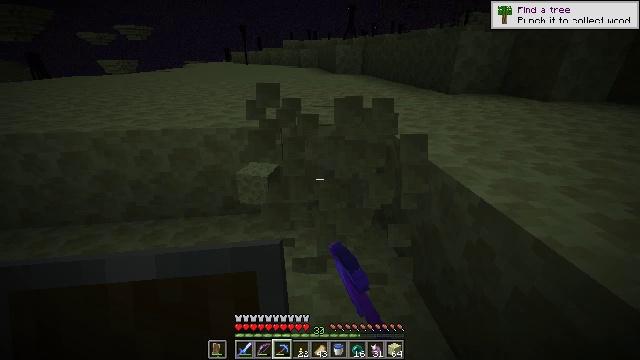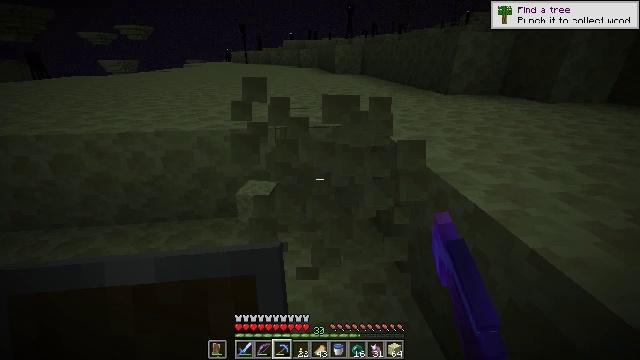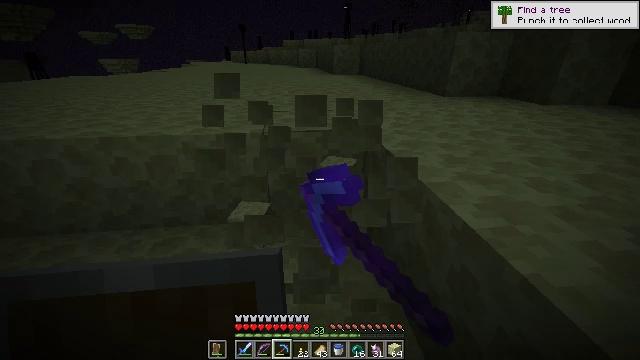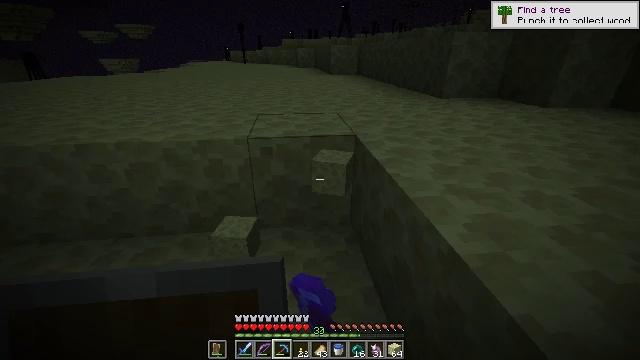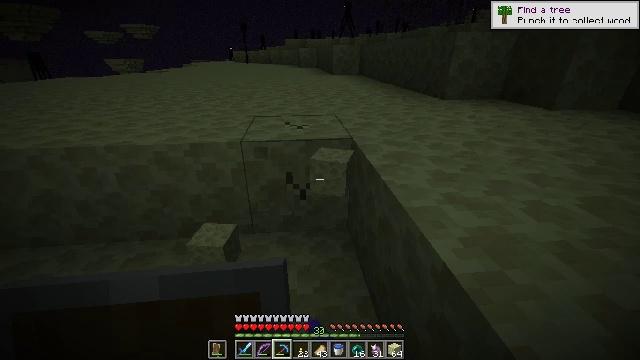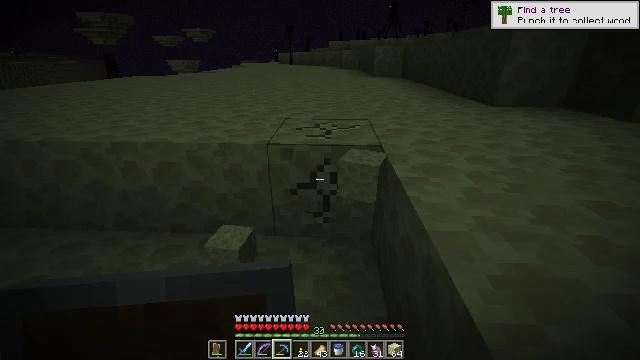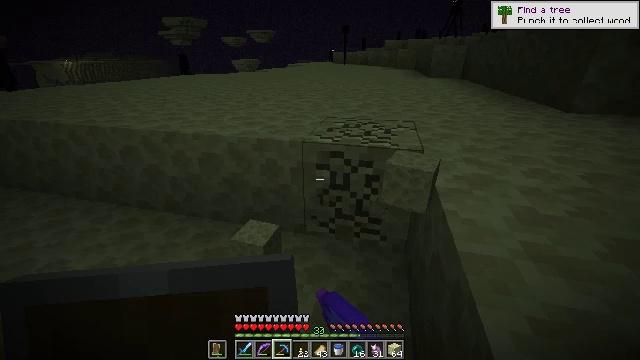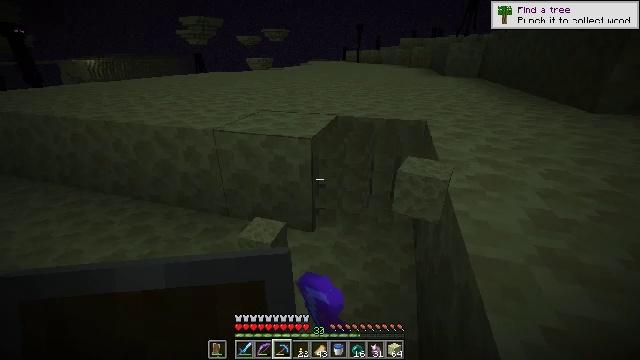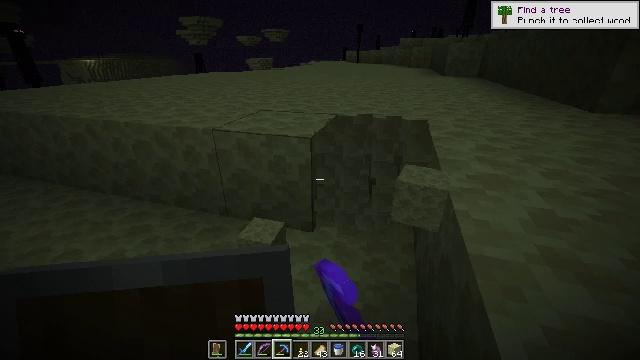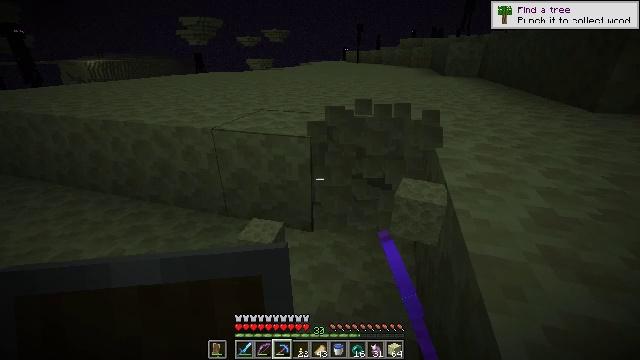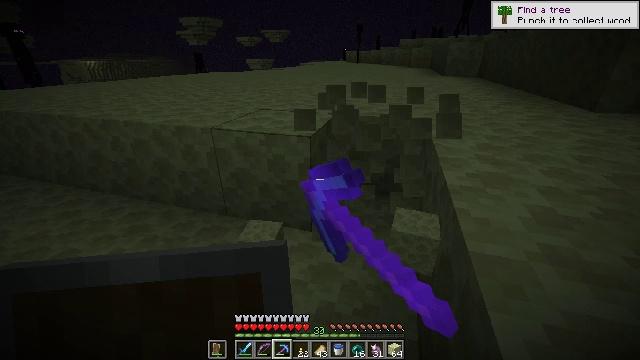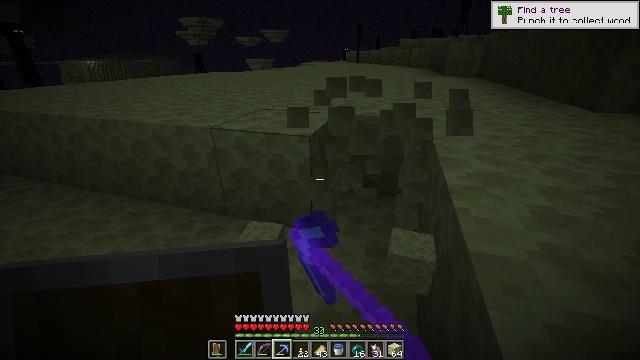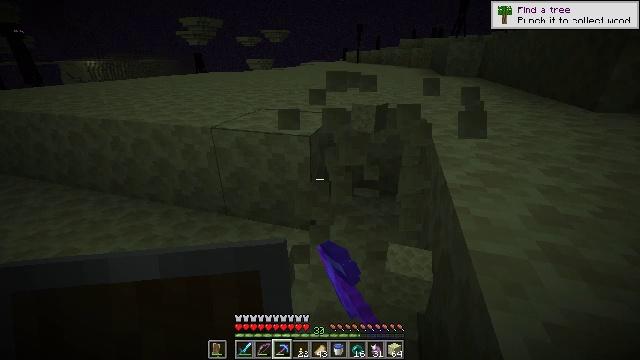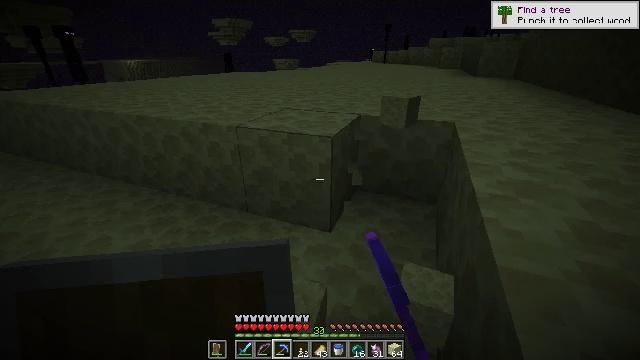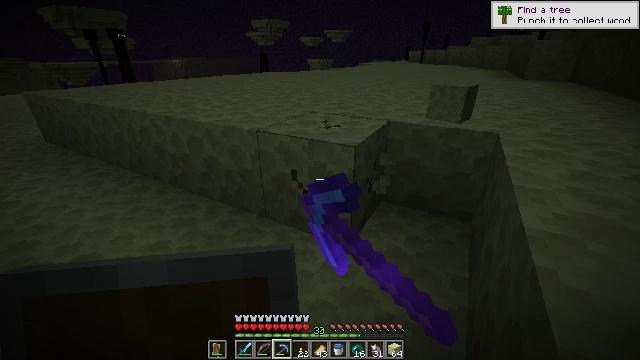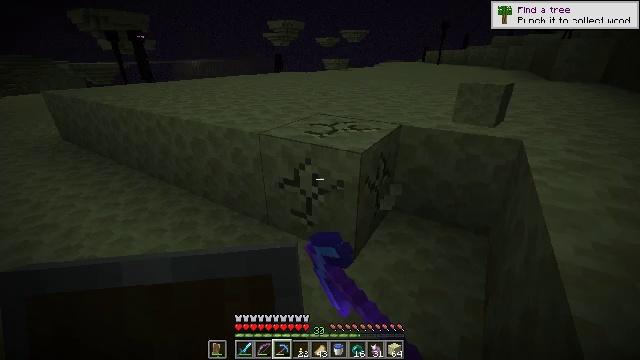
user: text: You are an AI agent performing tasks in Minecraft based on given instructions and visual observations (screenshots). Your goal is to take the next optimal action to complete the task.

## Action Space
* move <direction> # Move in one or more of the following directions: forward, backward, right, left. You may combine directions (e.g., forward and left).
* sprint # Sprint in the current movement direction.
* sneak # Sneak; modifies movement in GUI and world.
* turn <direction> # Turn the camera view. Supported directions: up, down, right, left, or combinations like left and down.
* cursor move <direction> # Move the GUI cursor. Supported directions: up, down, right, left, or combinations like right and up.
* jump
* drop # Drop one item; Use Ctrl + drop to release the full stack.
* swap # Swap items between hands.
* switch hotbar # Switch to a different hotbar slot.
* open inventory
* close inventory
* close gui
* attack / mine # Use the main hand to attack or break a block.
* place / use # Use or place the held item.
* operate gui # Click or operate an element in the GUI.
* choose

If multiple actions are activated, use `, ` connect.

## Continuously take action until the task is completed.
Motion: motion action
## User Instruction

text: Extract end stone with a pickaxe.
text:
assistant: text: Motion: move forward and move right, attack / mine
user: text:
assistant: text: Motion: move forward and move right, attack / mine
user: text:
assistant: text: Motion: move forward and move right, attack / mine
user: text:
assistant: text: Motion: move forward and move right, attack / mine
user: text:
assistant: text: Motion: turn left, attack / mine
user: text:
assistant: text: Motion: turn left, attack / mine
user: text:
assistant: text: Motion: turn left, attack / mine
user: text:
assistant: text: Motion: attack / mine
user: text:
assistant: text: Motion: attack / mine
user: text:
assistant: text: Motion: attack / mine
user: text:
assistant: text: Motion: attack / mine
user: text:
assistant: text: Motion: attack / mine
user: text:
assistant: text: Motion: move forward and move right, turn left, attack / mine
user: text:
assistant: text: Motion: move forward and move right, turn left, attack / mine
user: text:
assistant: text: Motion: move forward and move right, turn left, attack / mine
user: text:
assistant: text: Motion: move forward and move right, attack / mine
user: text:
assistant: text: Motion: move forward and move right, attack / mine
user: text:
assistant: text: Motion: move forward, attack / mine
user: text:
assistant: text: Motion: move forward, turn left, attack / mine
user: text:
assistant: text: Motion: turn left, attack / mine
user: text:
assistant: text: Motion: turn left, attack / mine
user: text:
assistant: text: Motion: move right, turn left, attack / mine
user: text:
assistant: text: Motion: move right, turn left, attack / mine
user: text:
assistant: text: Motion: move forward and move right, turn left, attack / mine
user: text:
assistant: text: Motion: move forward and move right, turn left, attack / mine
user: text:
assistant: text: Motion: move forward and move right, turn left, attack / mine
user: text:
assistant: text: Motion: turn left, attack / mine
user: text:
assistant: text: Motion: turn left, attack / mine
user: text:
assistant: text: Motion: turn left, attack / mine
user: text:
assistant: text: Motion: turn left, attack / mine